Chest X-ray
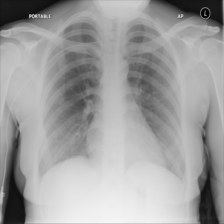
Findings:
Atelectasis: negative
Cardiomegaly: negative
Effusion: negative
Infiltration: negative
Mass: negative
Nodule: negative
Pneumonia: negative
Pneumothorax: negative
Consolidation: negative
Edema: negative
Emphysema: negative
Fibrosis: negative
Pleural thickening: negative
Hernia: negative